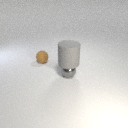
small brown rubber sphere behind small gray metal sphere